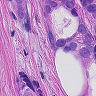
Metastatic tissue present: yes